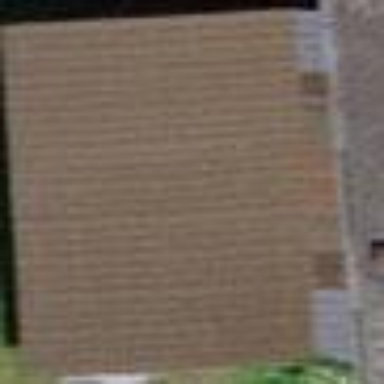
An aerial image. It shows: View of roof of building.